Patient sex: M
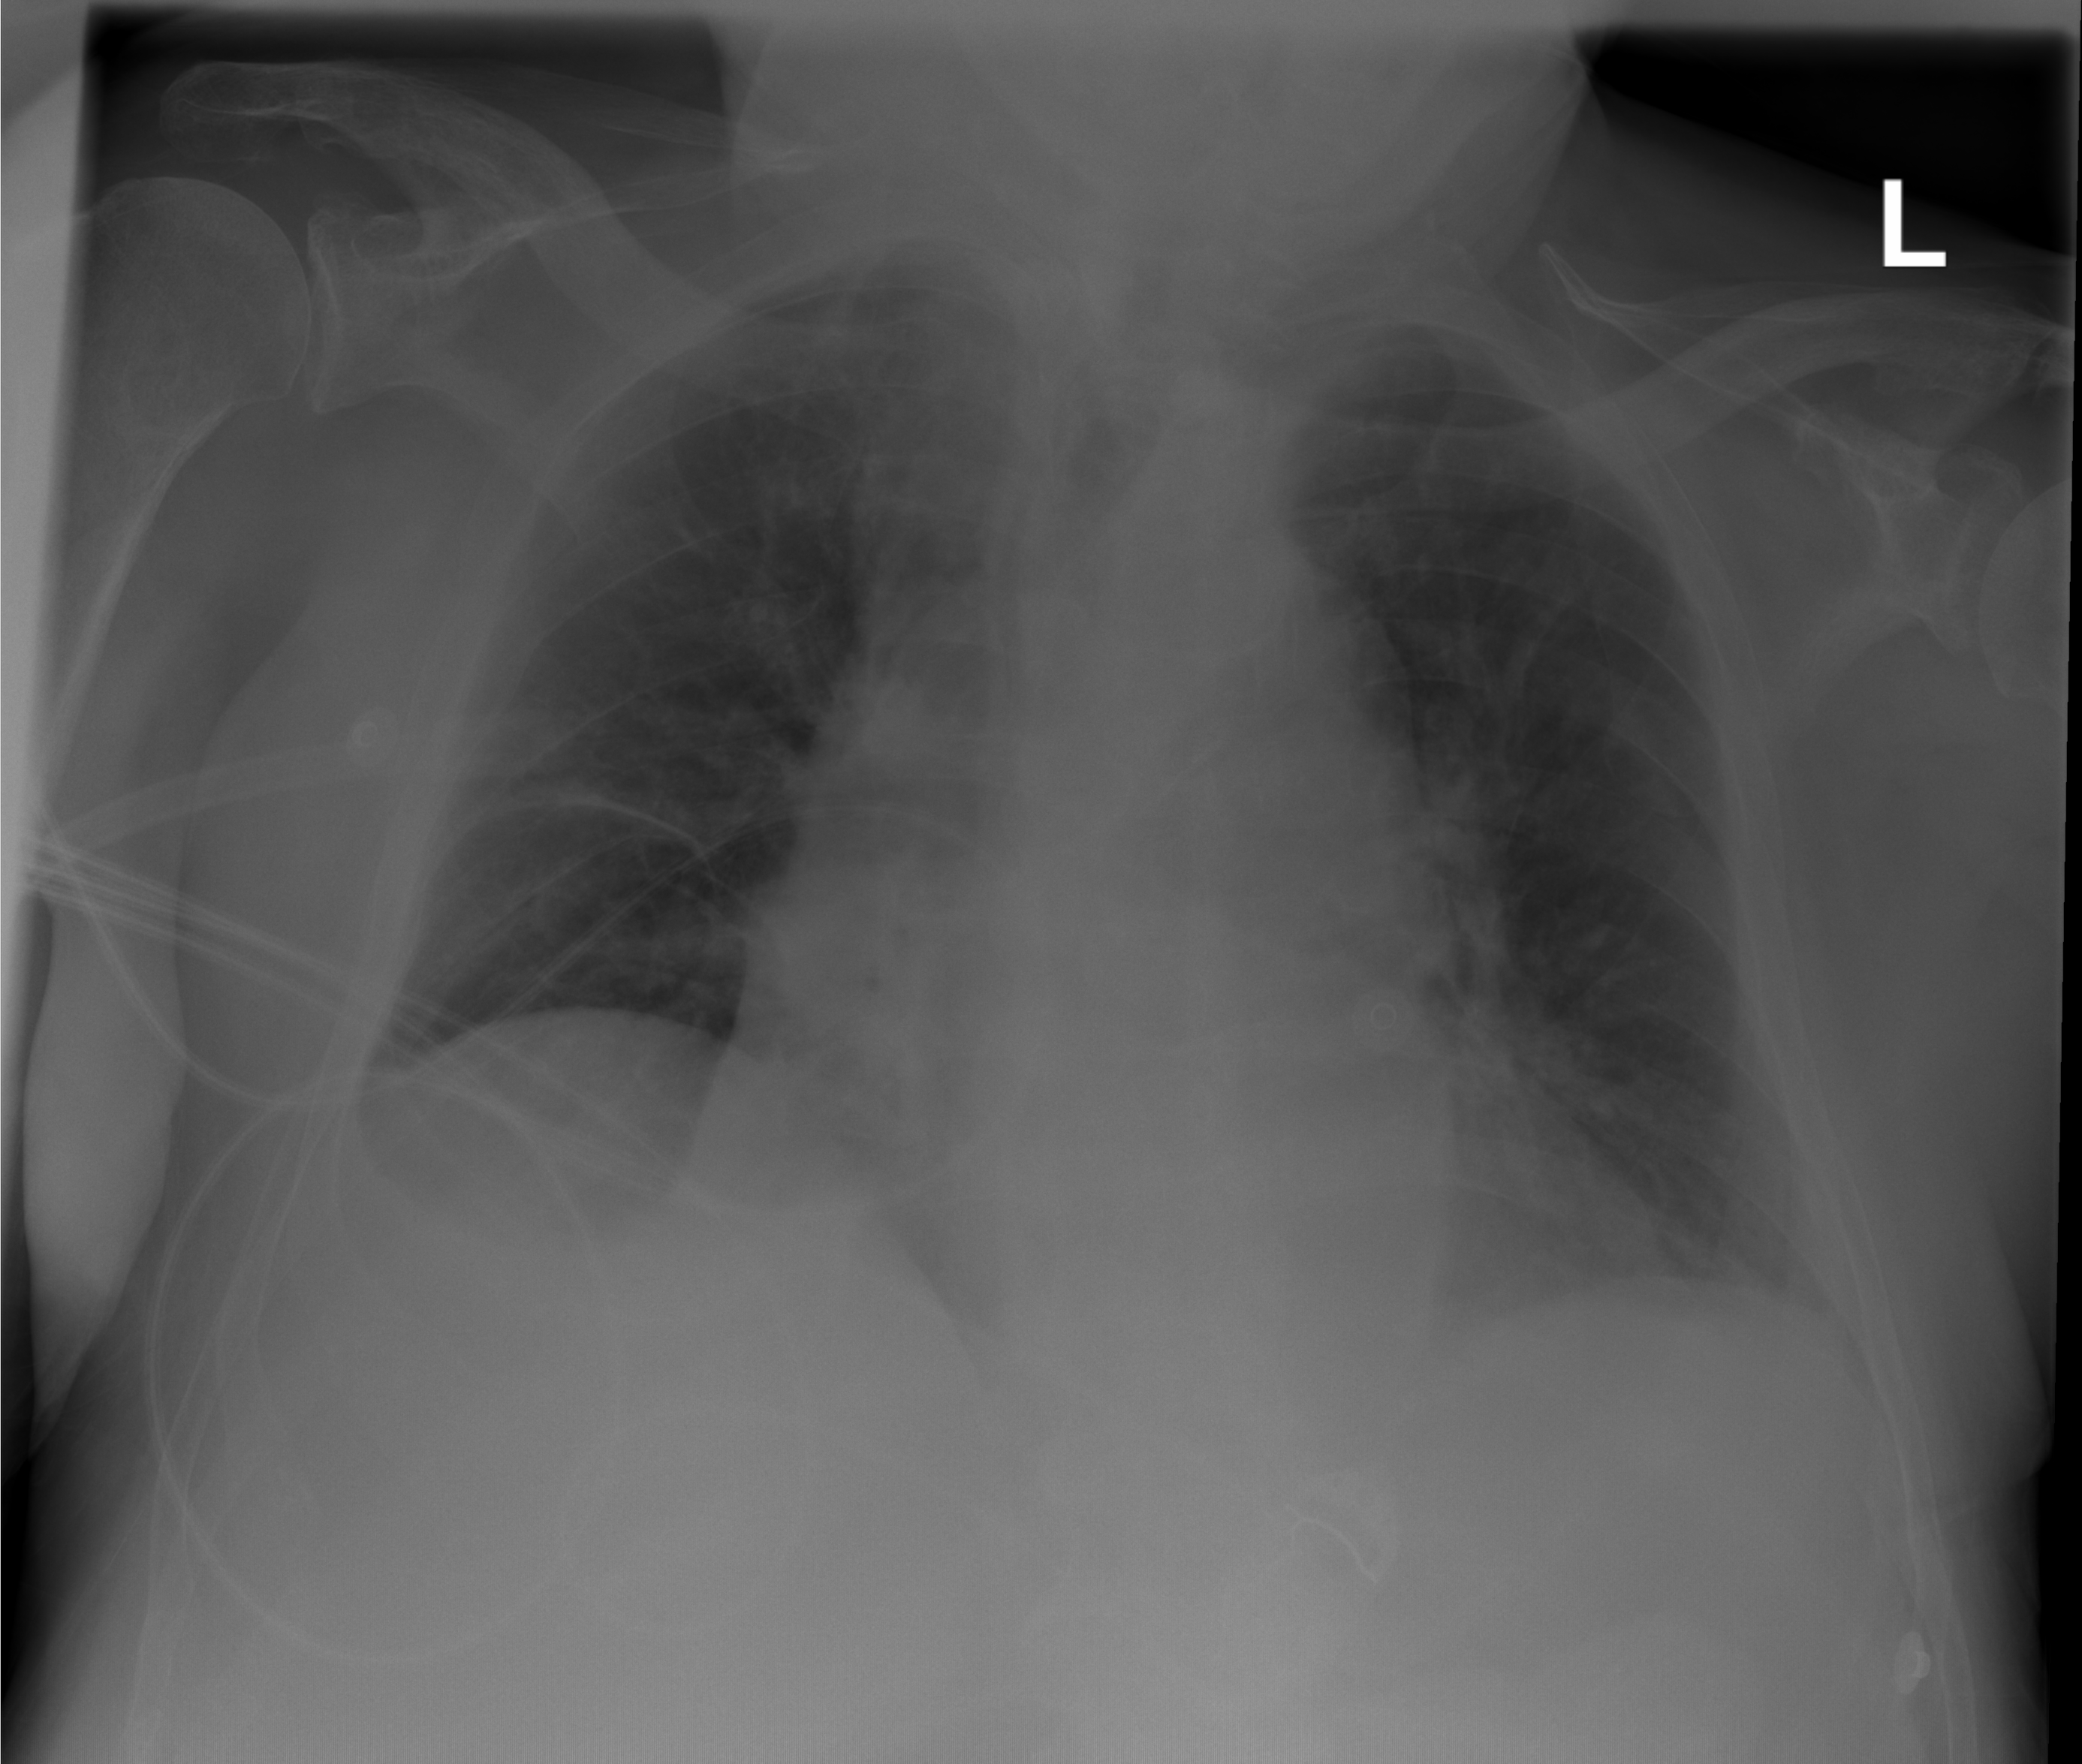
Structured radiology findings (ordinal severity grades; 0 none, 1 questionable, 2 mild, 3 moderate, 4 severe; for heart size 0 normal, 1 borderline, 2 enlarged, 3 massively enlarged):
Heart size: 2
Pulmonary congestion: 1
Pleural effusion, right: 2
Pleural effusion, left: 0
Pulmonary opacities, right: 0
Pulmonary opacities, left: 0
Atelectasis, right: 2
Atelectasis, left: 2